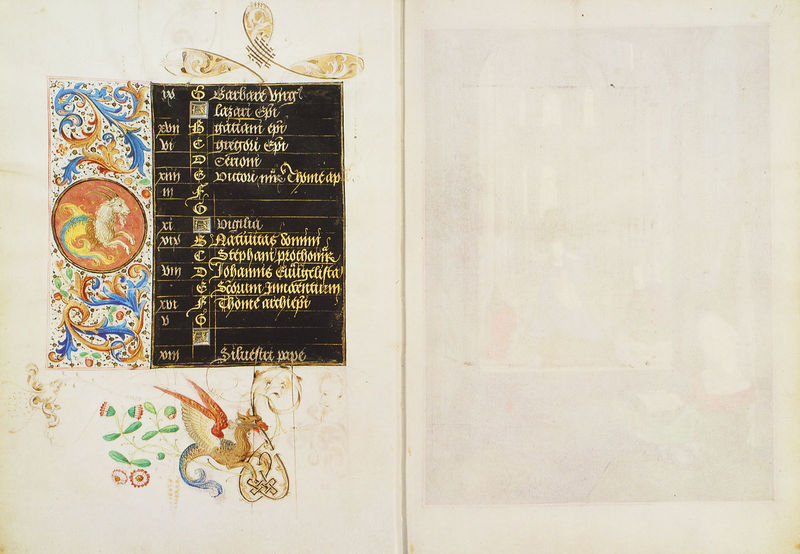
Titel: Stundenbuch der Maria von Burgund
Künstler: Liévin van Lathem
Institution: Wien, Österreichische Nationalbibliothek
Schlagwörter: blau, blätter, flügel, weiß, grün, blumen, orange, schwarz, blüten, rot, tier, muster, ornament, natur, gold, blatt, pflanzen, esel, ranken, farbig, schrift, papier, inschrift, zahlen, ornamente, verzierung, tuer, buch, druck, stich, seite, illustration, text, schriften, punkt, initiale, namen, rom, buchseite, karte, schnörkel, initialien, seiten, gotisch, fabelwesen, hörner, buchseiten, miniatur, ziegenbock, ziege, drachen, drache, handschrift, römisch, latein, schirft, frontispiz, widder, kalender, initial, steinbock, buchmalerei, fabeltier, fischschwanz, codex, manuskript, illumination, drolerie, inhaltsverzeichnis, illustratioin, geschöpf, namenskalender, goldene schrift auf schwarzem hintergrund, fischschanz